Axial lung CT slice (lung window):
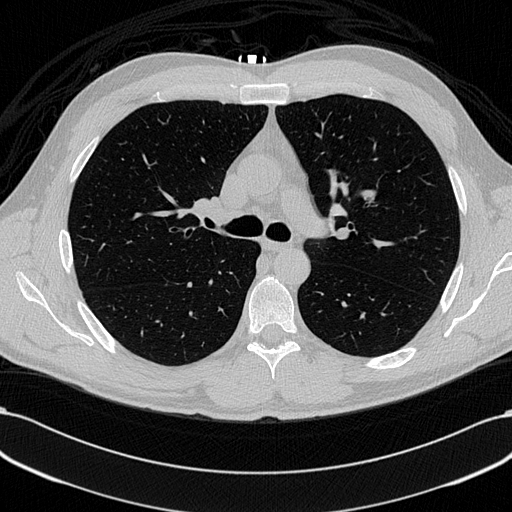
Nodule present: no